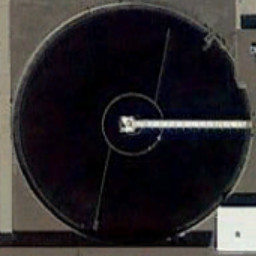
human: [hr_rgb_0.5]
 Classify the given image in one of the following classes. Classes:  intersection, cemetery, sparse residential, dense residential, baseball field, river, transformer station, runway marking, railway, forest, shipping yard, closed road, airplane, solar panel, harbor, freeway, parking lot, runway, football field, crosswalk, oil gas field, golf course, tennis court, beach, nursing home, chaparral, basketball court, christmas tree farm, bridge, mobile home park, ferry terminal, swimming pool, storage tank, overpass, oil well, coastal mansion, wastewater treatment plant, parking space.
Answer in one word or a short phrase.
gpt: wastewater treatment plant